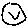
Label: smiley face